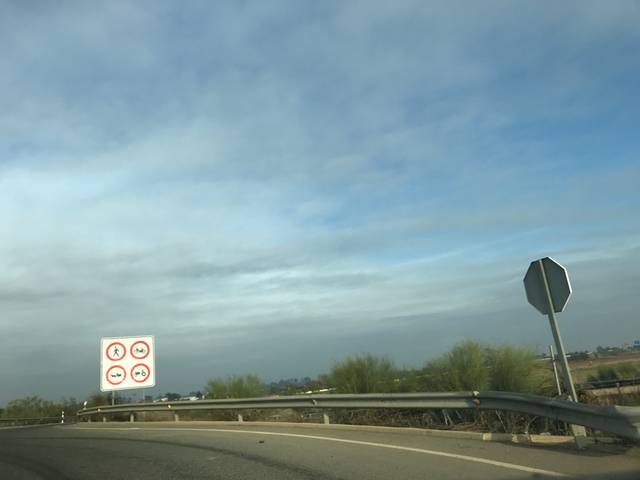
Region: Spain
Coordinates: 37.454, -5.969